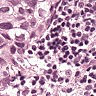
Metastatic tissue present: yes